Interaction volume radius: 5 \u00c5
Interaction volume height: 10 \u00c5
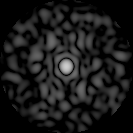
Disorder parameter: 0.8037